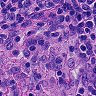
Metastatic tissue present: no